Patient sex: F
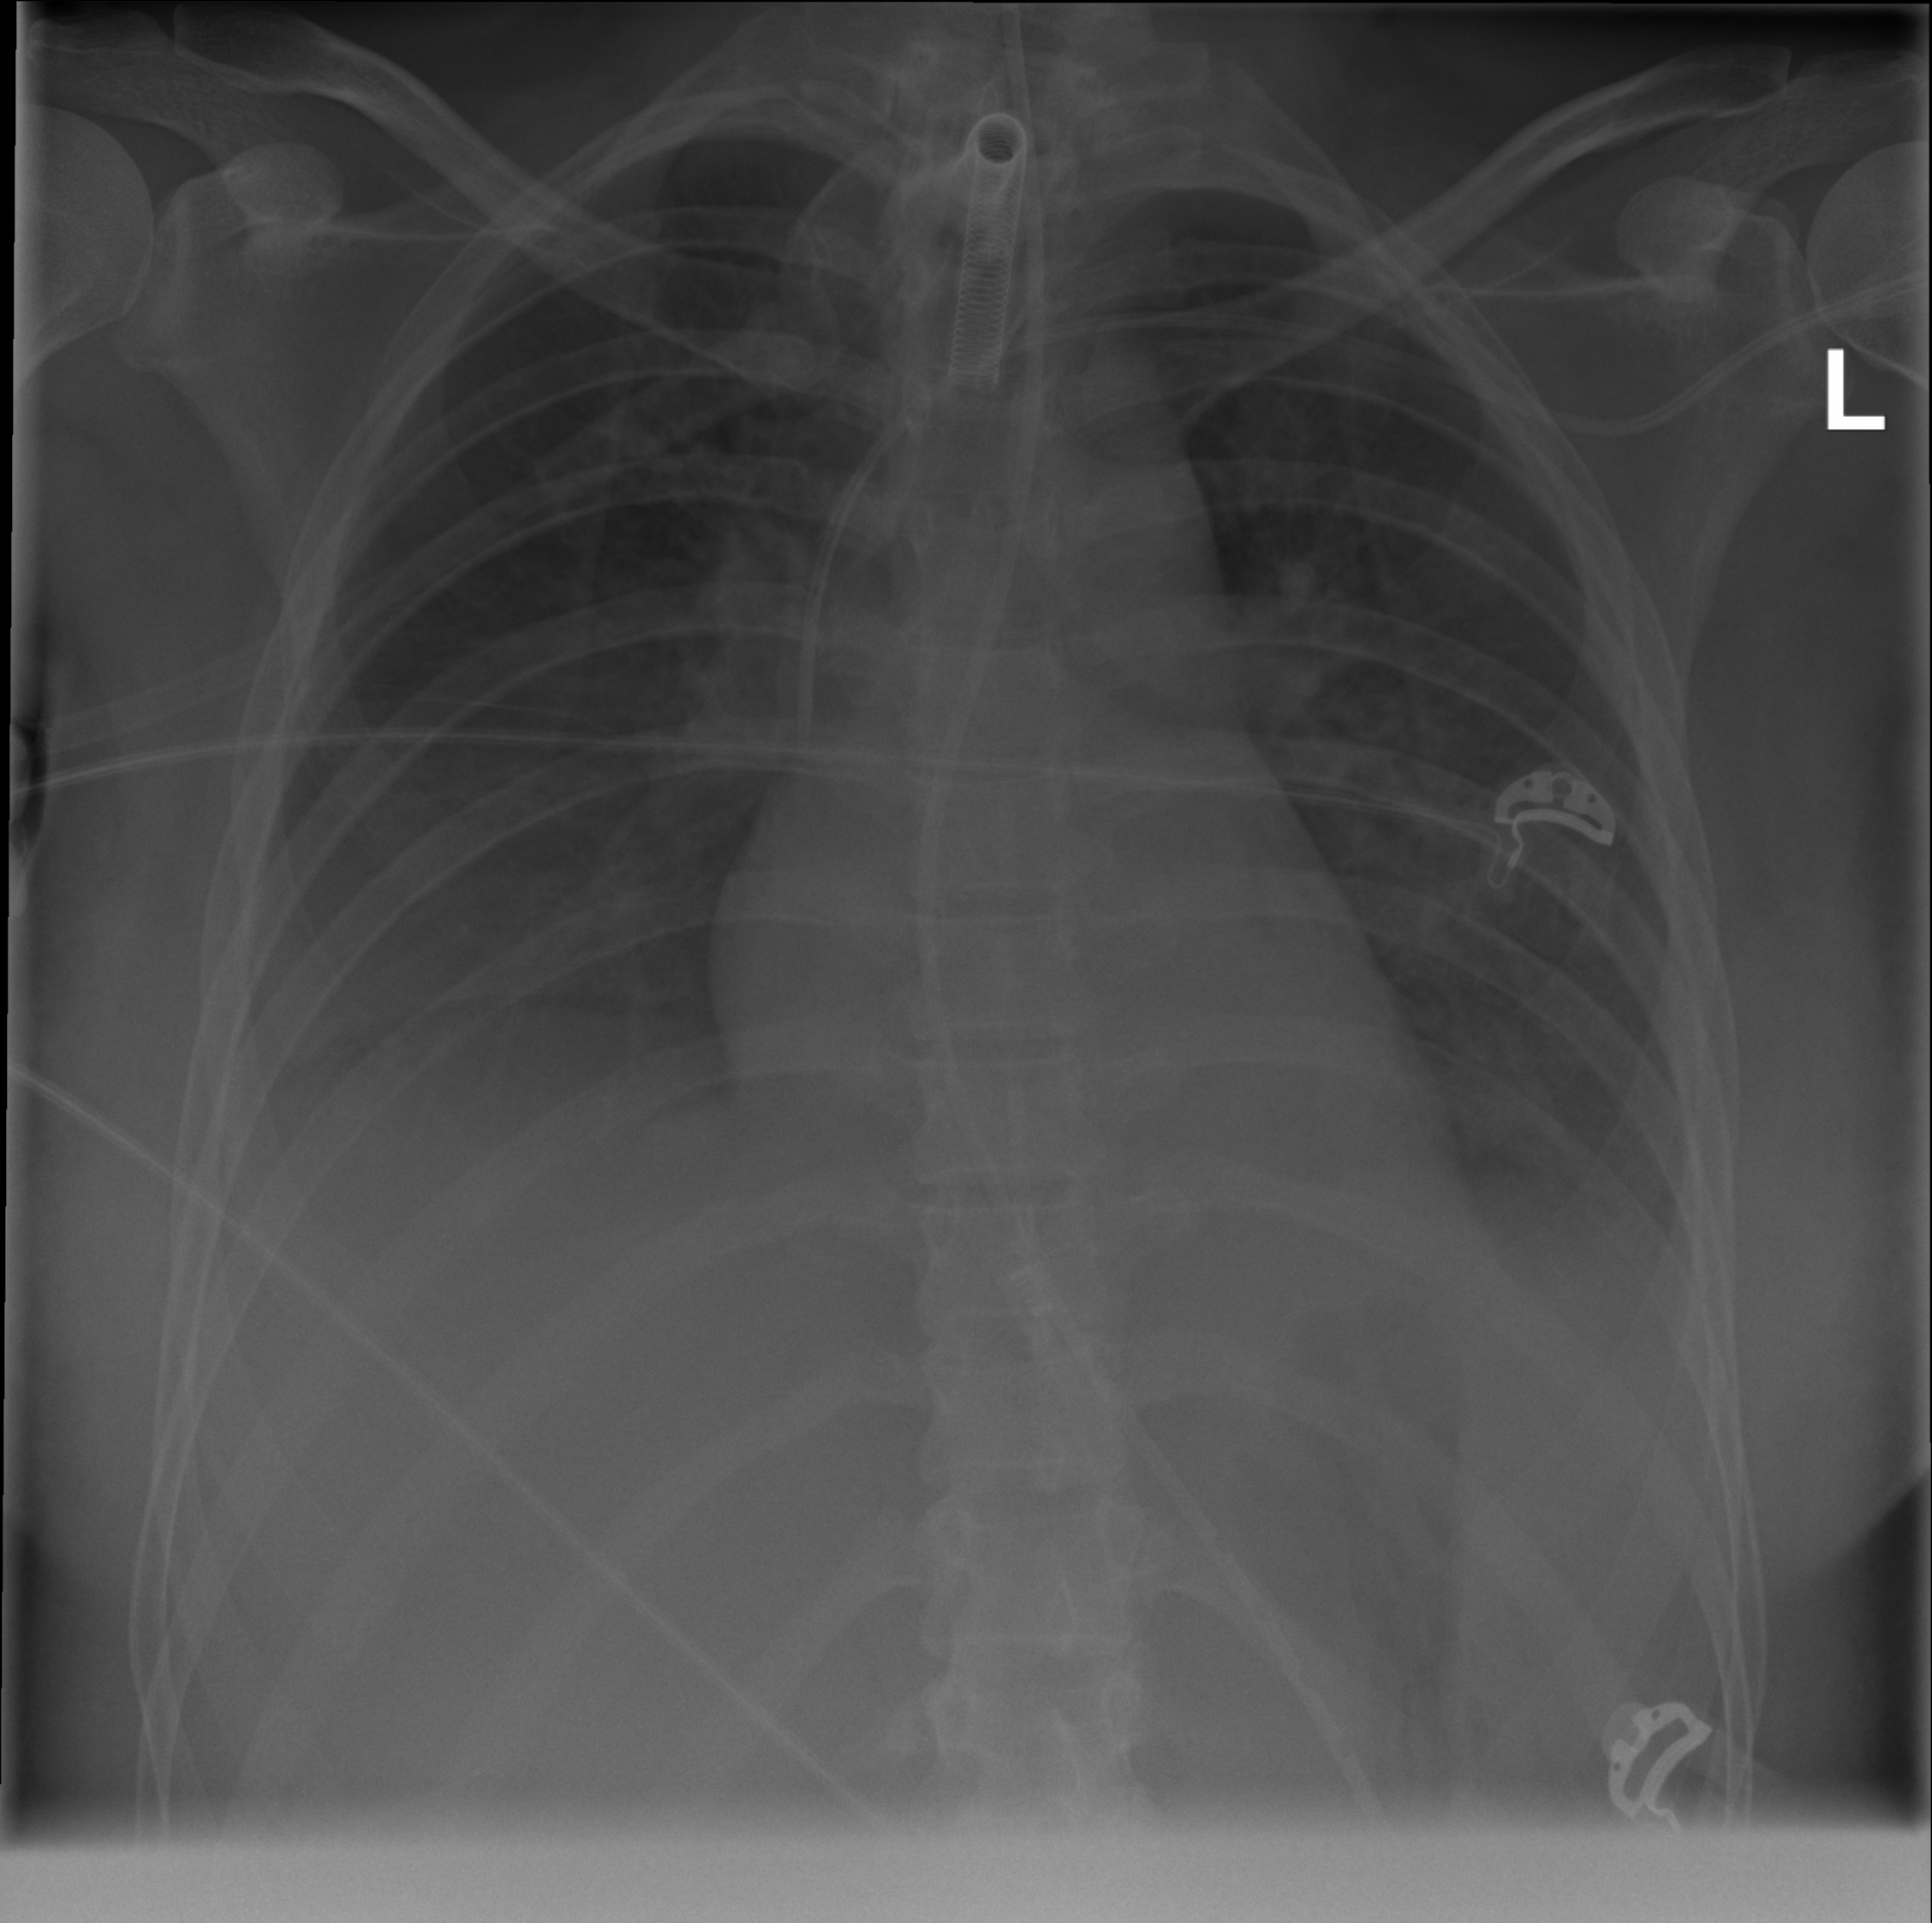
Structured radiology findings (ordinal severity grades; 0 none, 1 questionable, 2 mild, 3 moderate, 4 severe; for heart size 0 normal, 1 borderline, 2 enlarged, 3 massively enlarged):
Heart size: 0
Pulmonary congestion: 0
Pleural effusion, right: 2
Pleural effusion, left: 2
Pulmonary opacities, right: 0
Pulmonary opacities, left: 0
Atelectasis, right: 2
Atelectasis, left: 2